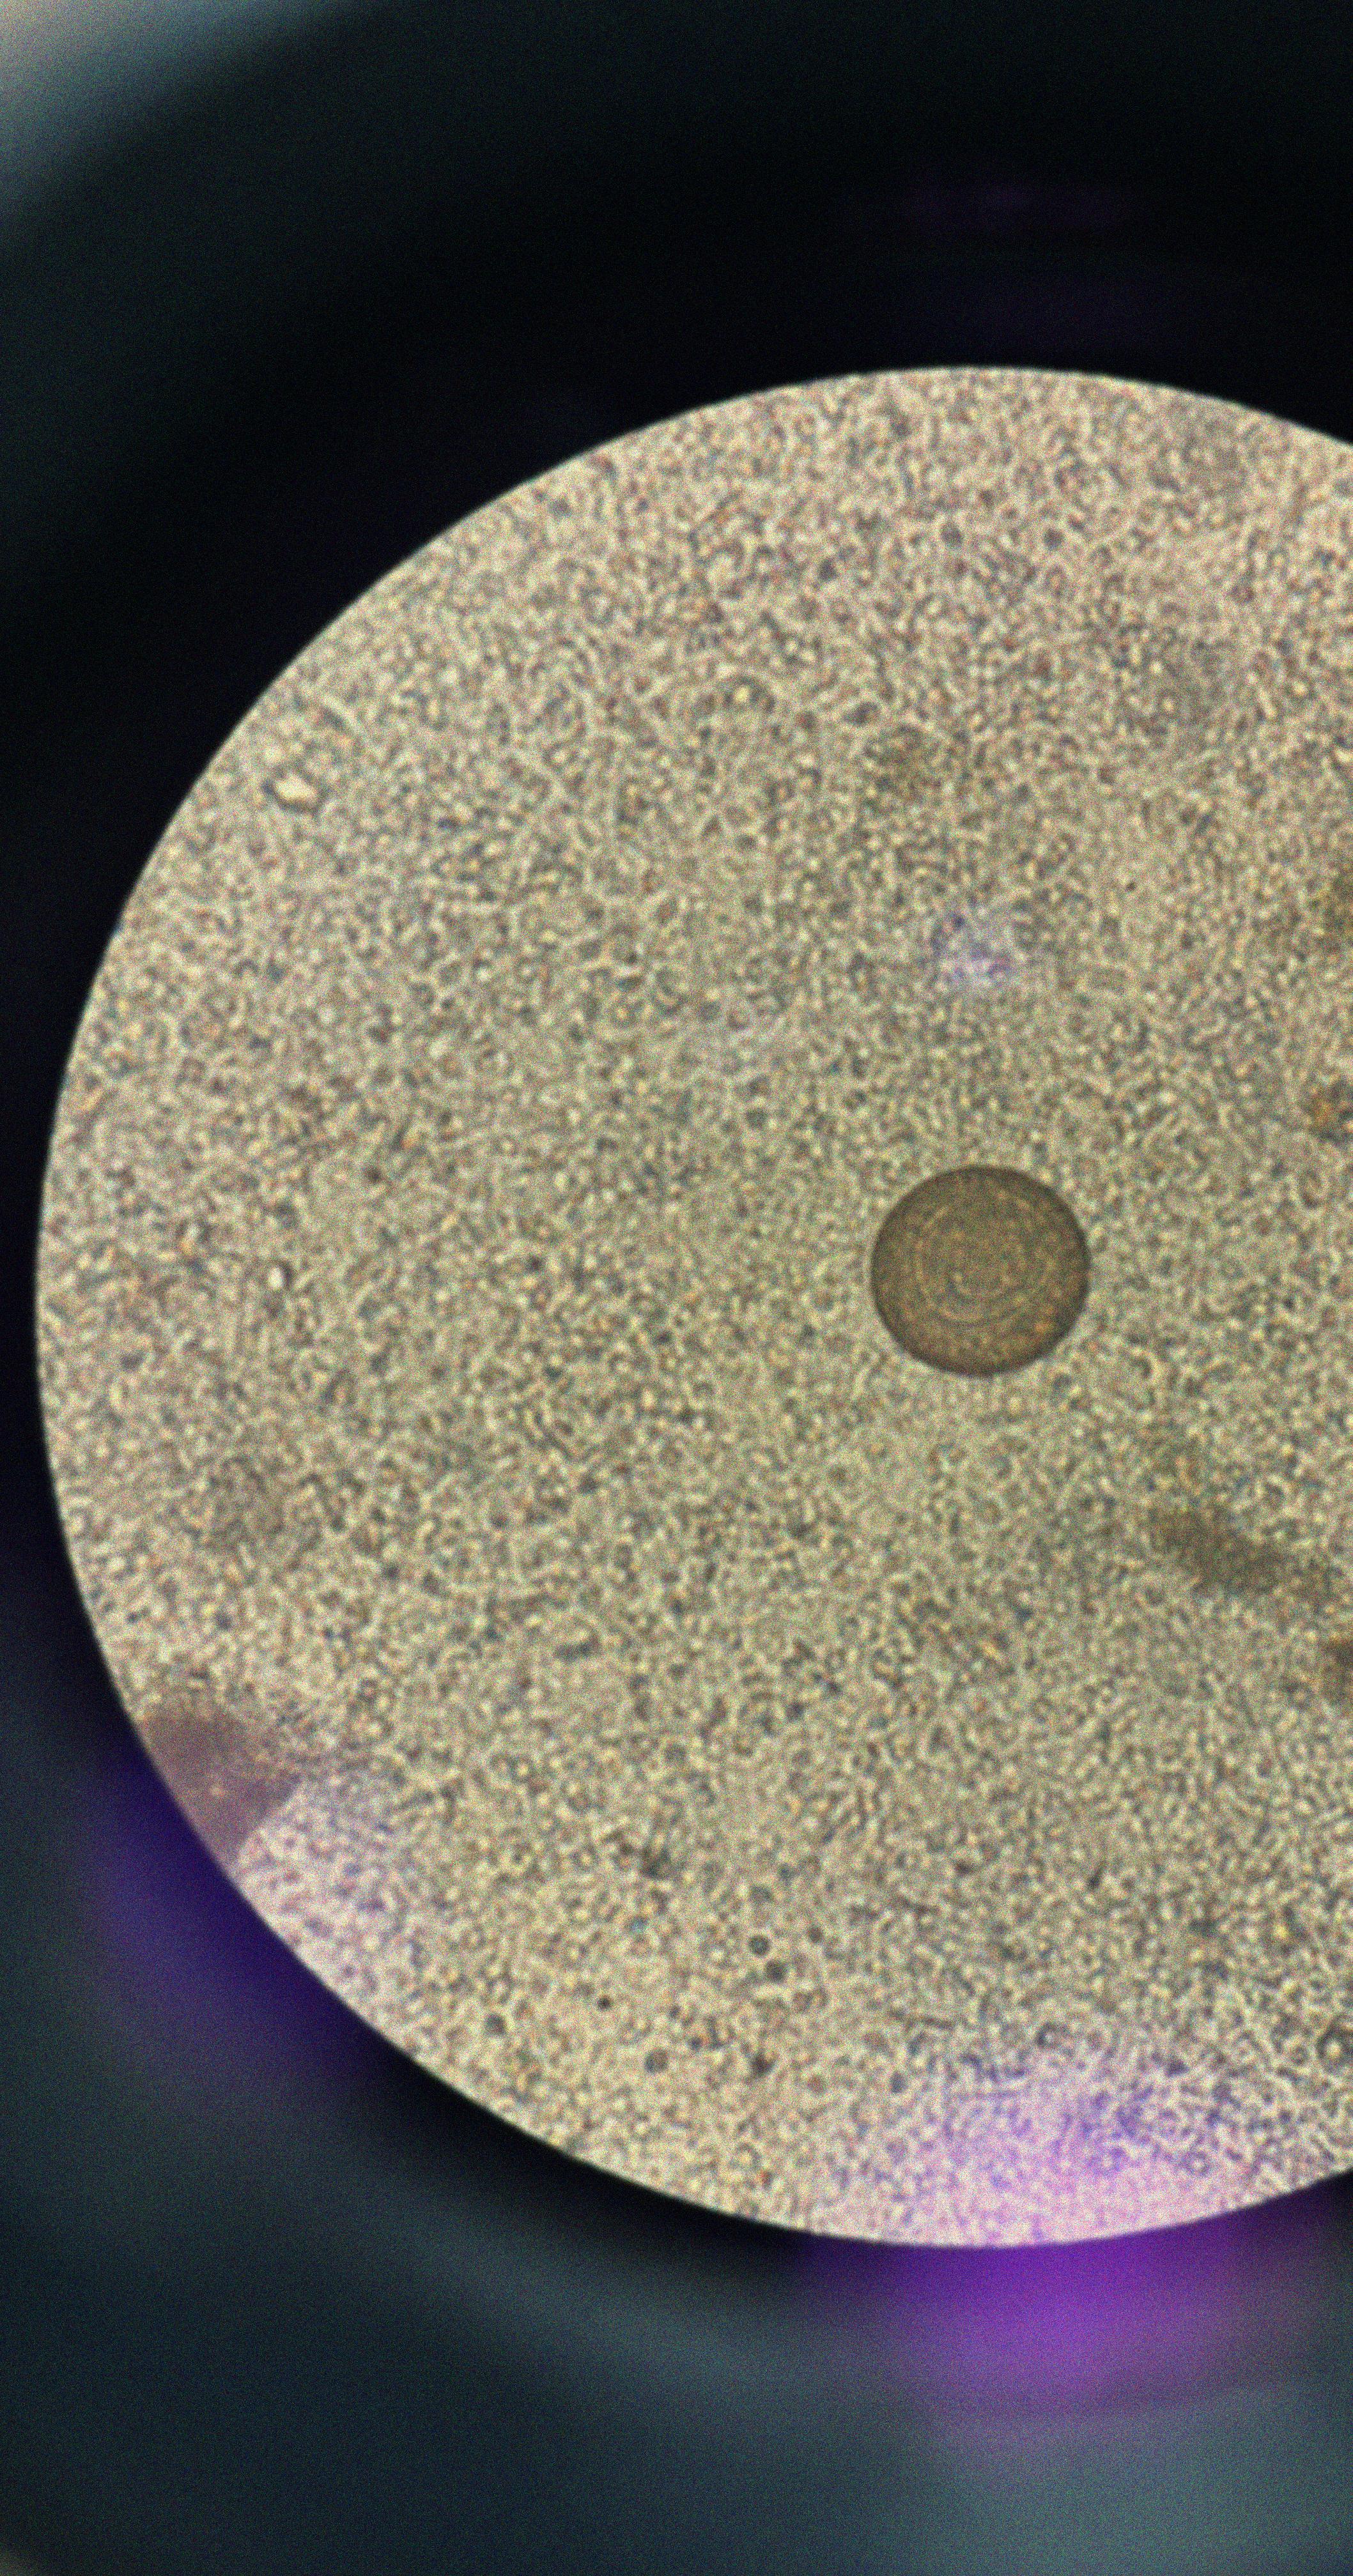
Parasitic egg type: Hymenolepis diminuta